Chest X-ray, PA view. Patient: 63 years old, sex F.
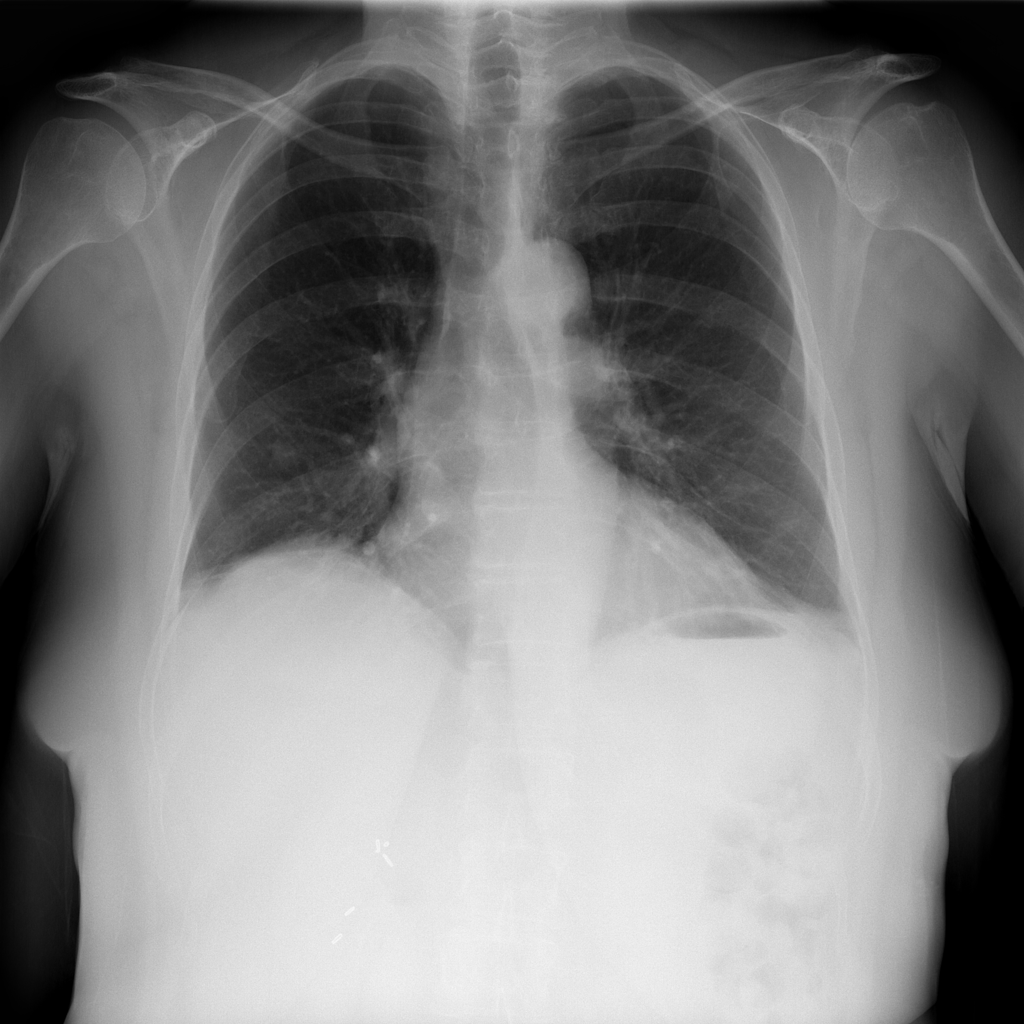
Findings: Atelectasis